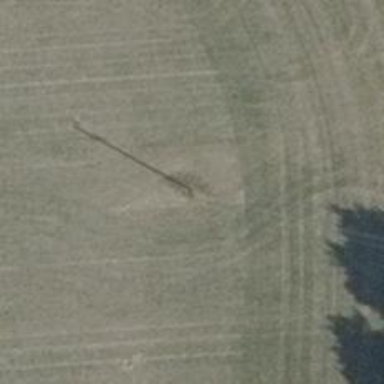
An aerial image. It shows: Power pole.